Aerial crown-view tile of a tropical tree (Barro Colorado Island, Panama), acquired 20250317:
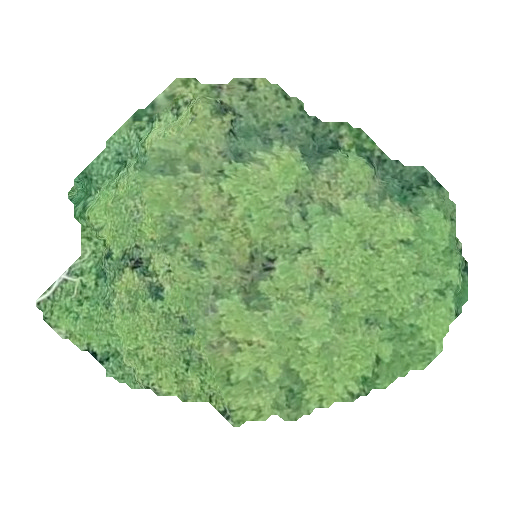
Species: Terminalia amazonia
GBIF accepted scientific name: Terminalia amazonica
Crown area: 155.057 m²